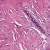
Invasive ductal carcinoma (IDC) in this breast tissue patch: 0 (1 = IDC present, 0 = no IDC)